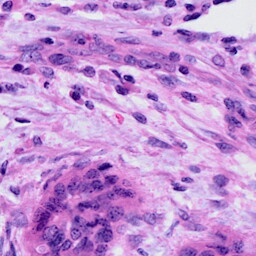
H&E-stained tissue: Cervix